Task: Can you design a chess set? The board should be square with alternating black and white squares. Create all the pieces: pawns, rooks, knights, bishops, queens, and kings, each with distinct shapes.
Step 297:
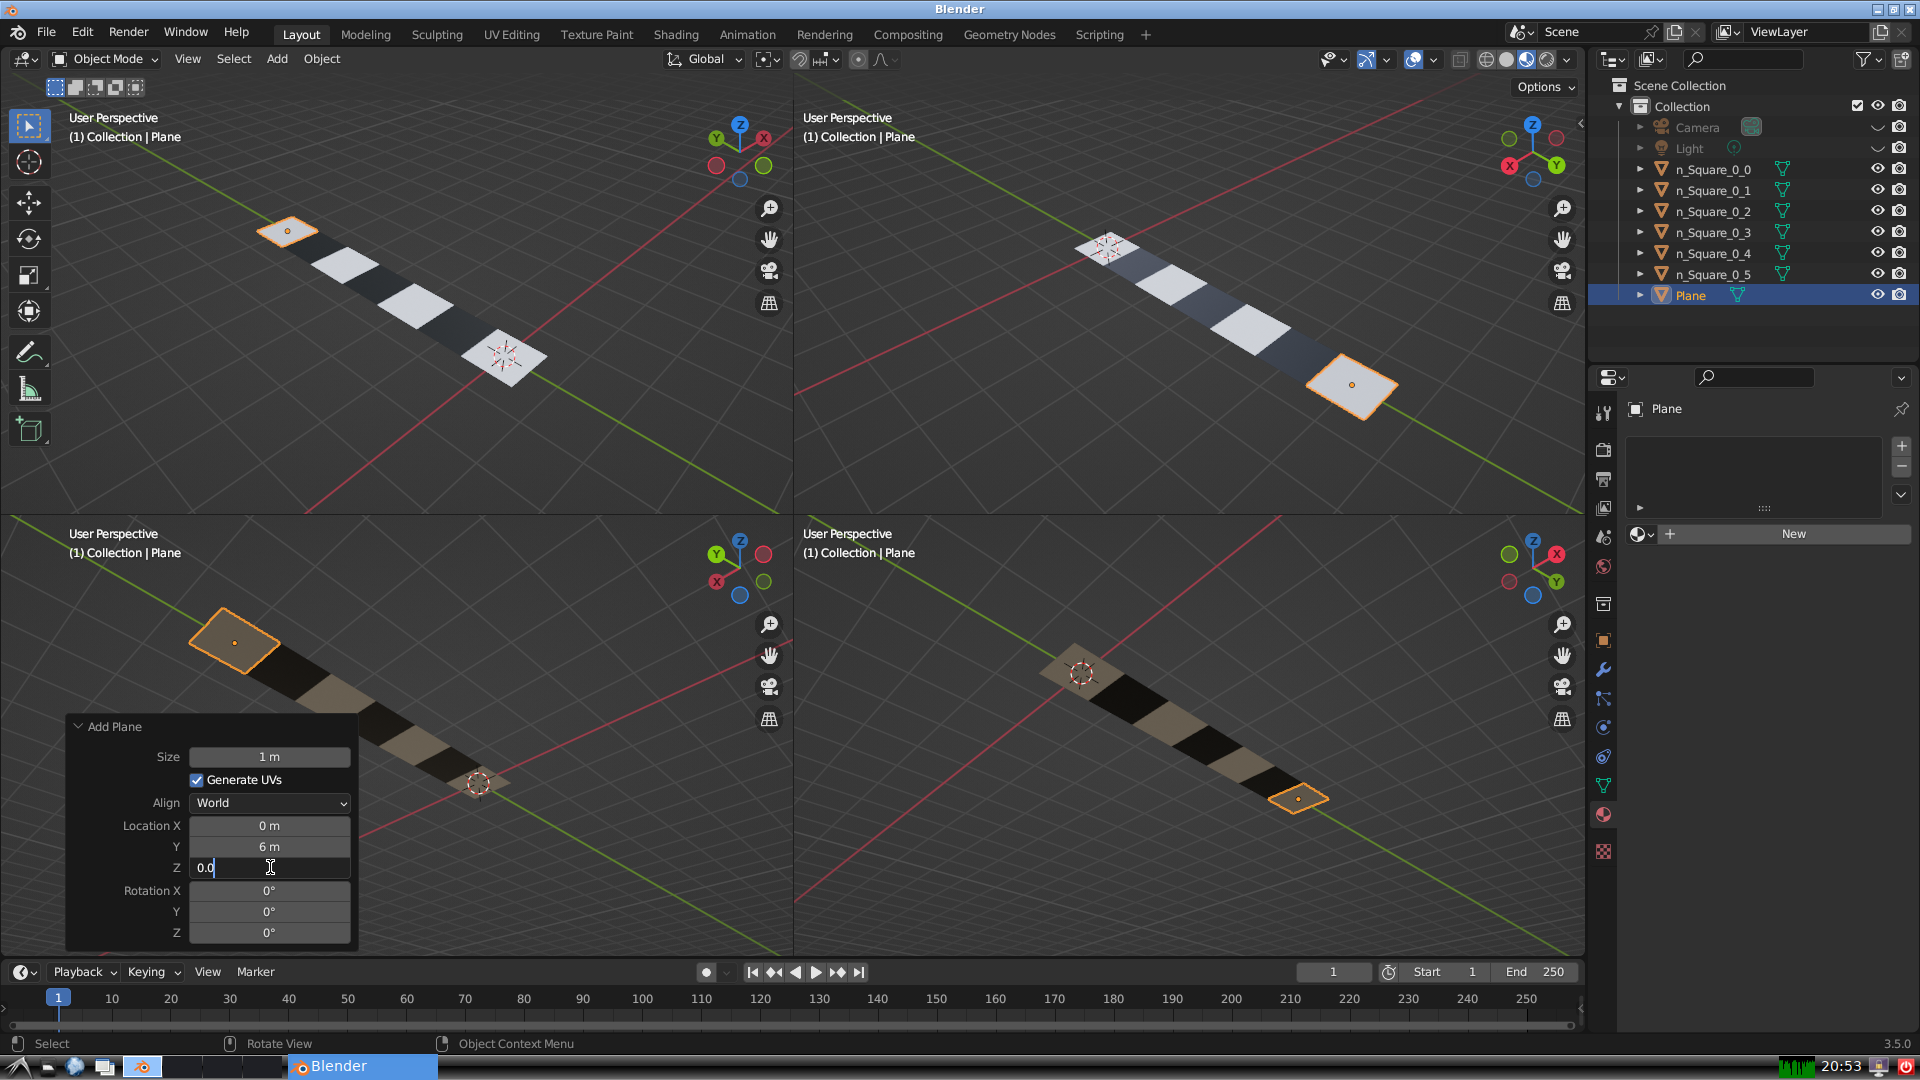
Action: {"key_press": ['Return']}